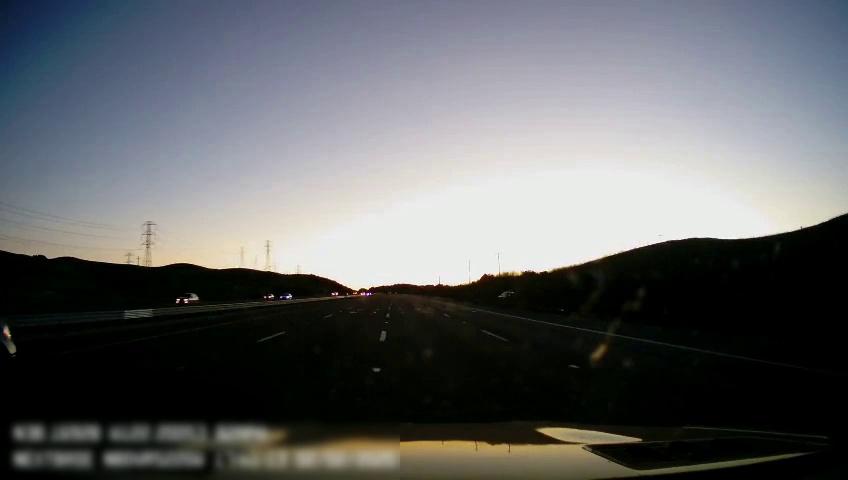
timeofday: Dusk/Dawn/Twilight
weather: Sunny
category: Drivable Space
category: Vehicles | Truck
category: Vehicles | Car
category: Vehicles | SUV
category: Vehicles | Car
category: Vehicles | Car
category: Lanes | Alternate Lane
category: Lanes | Current Lane
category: Lanes | Current Lane
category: Lanes | Alternate Lane
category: Lanes | Alternate Lane